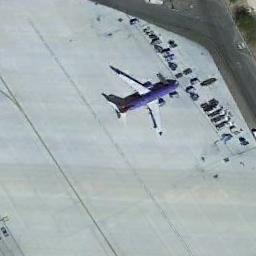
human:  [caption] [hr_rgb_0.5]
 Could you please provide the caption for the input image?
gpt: A purple plane parked on the open area and a parking lot in front of it .

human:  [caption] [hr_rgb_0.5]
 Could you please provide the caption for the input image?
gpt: An airplane with a dark blue fuselage was parked in the white space .

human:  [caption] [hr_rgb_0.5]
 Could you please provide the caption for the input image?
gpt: There is a blue fuselage plane in a clearing, With many containers next to the plane .

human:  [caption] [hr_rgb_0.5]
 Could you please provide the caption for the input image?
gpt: A blue airplane and many cars are parked on the open place .

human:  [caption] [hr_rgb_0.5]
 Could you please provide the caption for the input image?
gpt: There is an airplane in the parking lot .